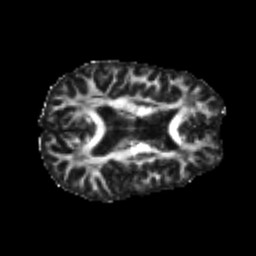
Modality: FA
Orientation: axial
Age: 25
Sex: male
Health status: healthy
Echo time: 0.074 s